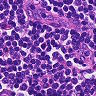
Metastatic tissue present: no